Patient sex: F
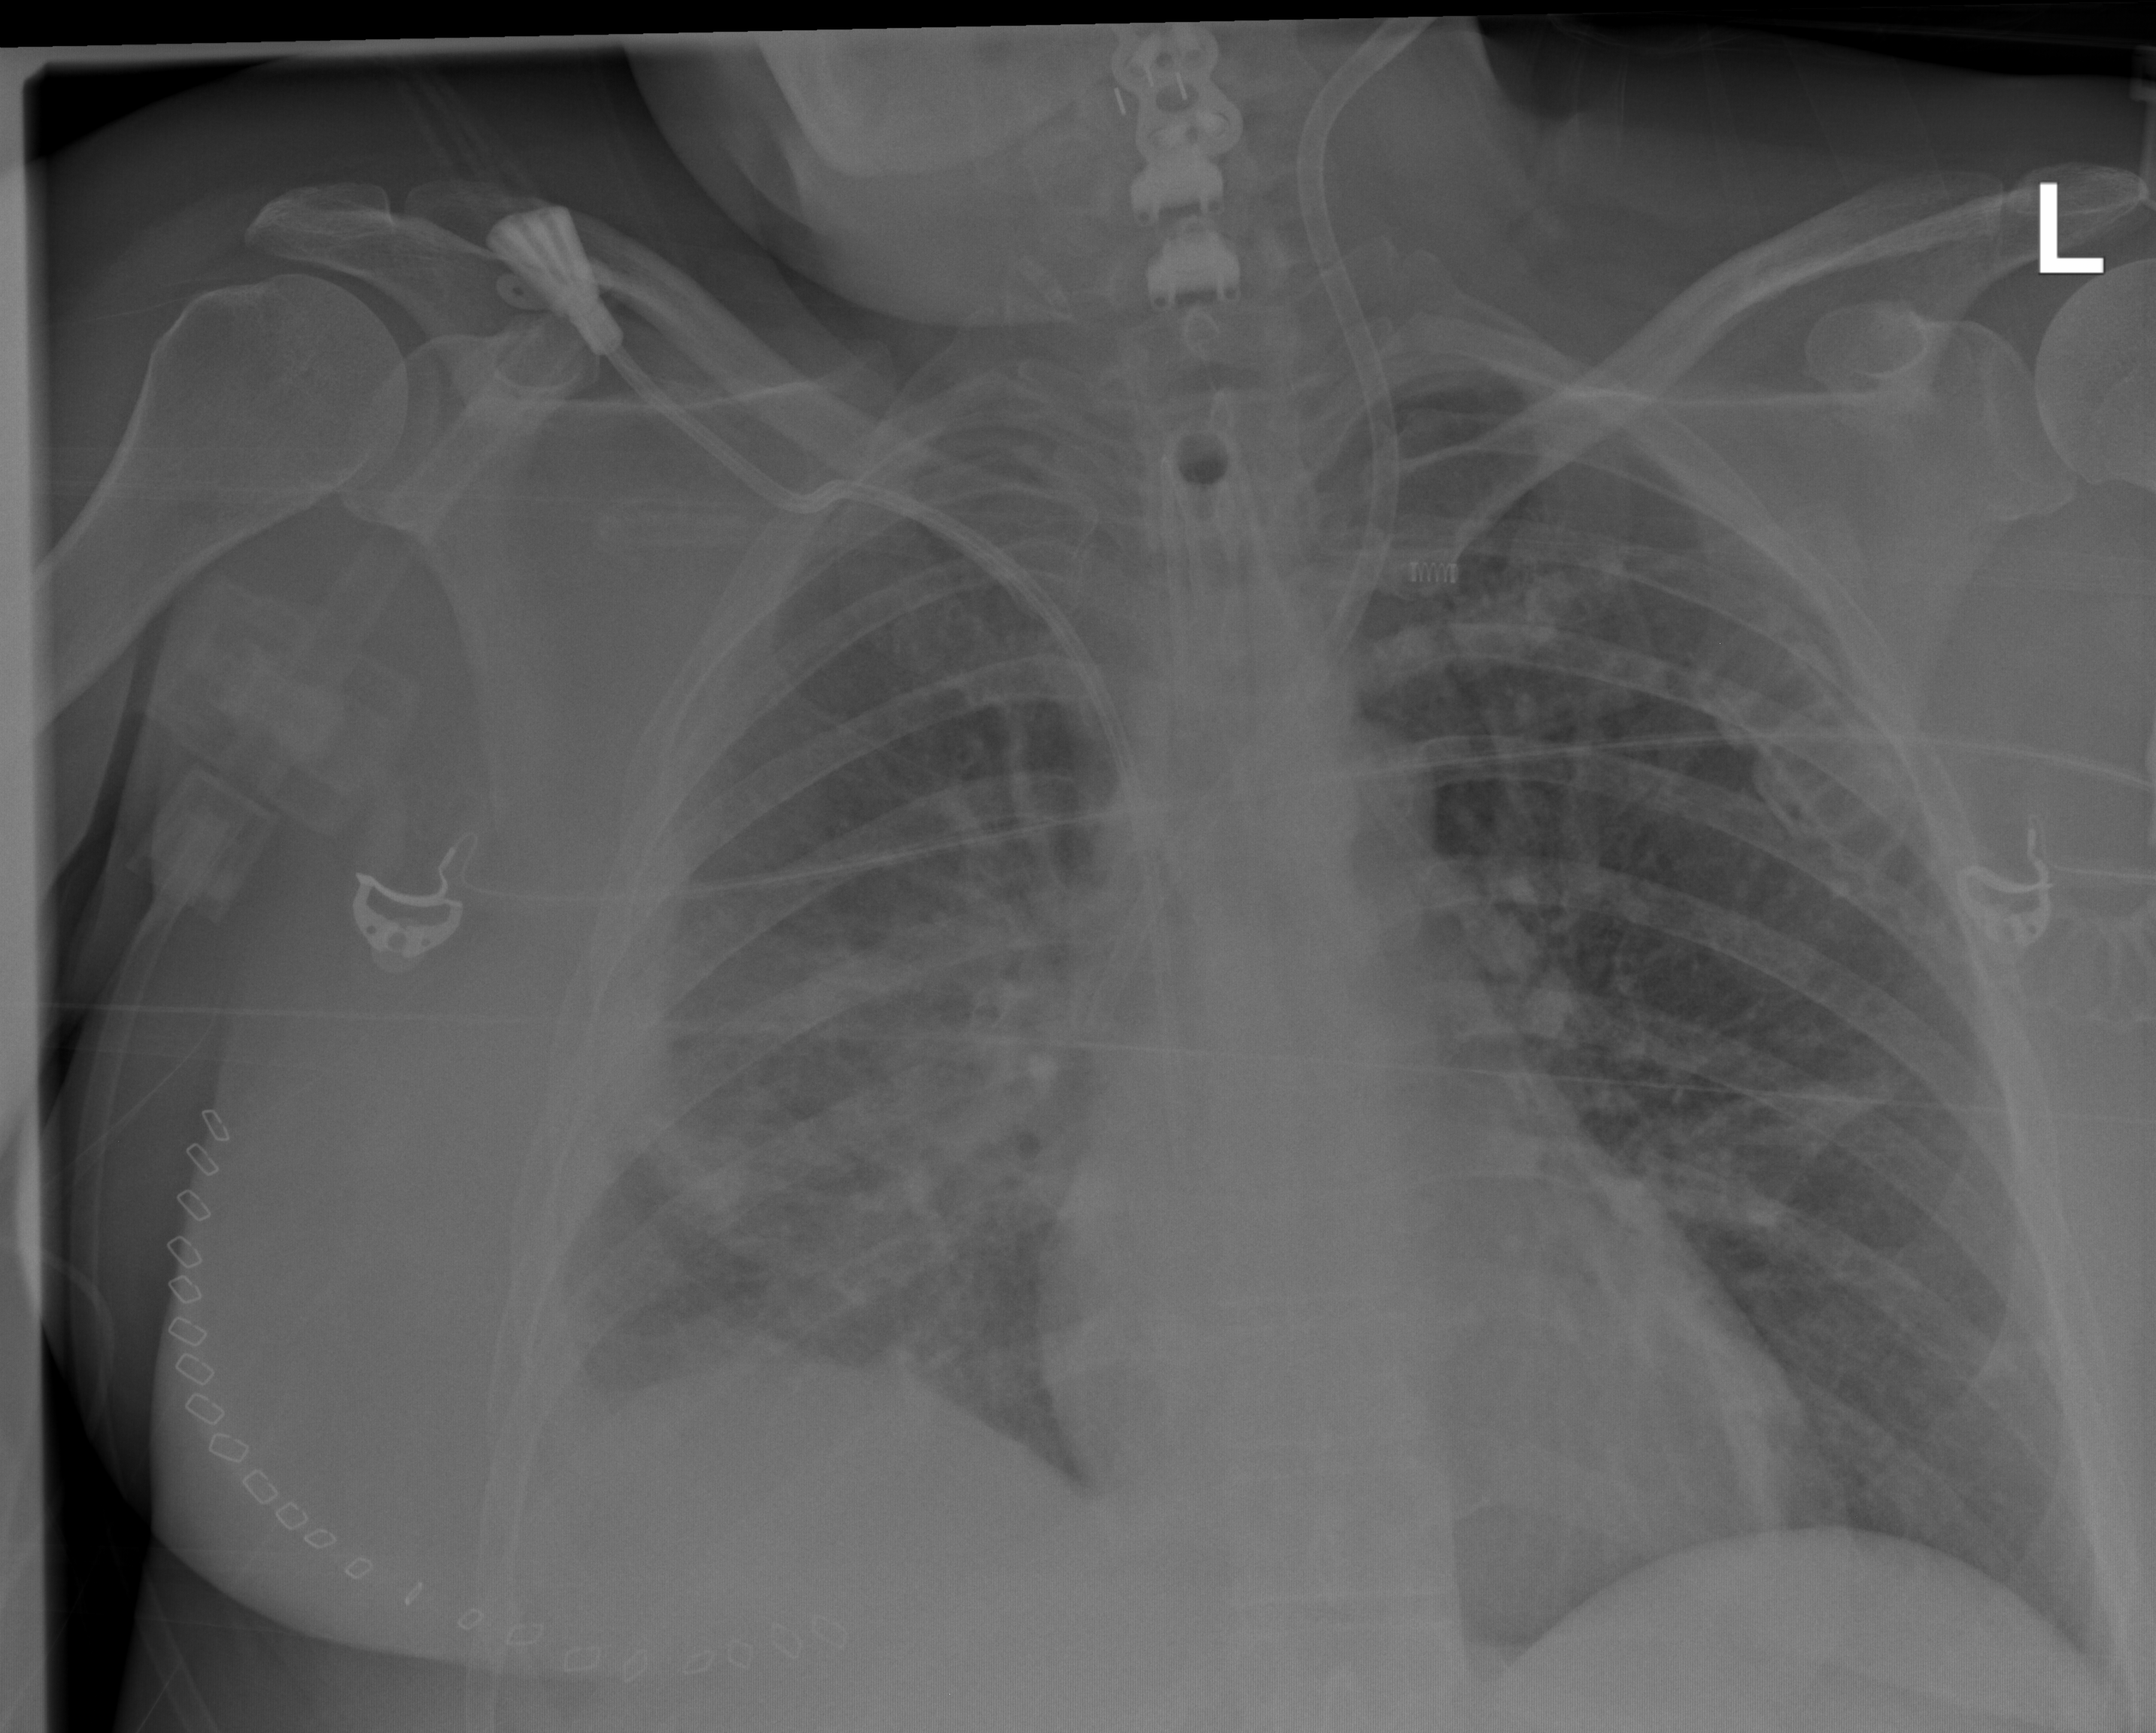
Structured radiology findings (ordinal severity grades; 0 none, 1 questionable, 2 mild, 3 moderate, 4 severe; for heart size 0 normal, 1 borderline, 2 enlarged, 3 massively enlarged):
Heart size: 0
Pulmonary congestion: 2
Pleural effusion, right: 2
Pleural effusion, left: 0
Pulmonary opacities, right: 3
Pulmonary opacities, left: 0
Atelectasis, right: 3
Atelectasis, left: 0